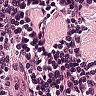
Metastatic tissue present: no